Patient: sex M, age 63
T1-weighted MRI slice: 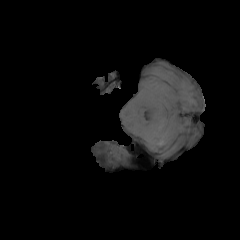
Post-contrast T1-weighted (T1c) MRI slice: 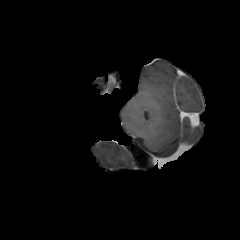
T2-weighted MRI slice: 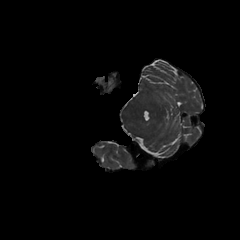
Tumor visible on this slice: no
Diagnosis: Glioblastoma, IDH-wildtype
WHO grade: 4